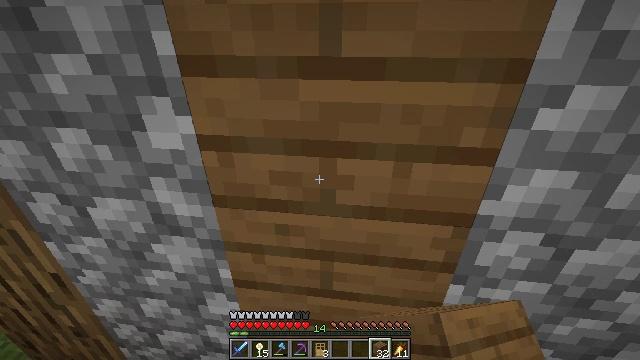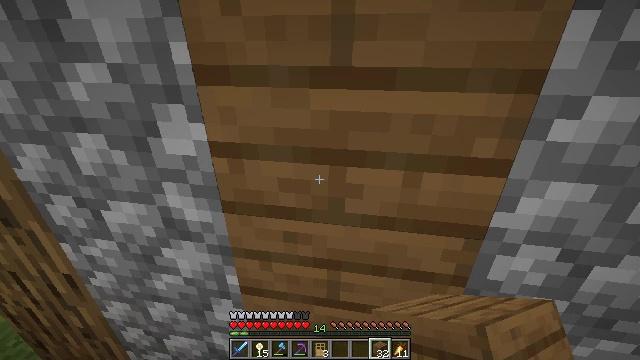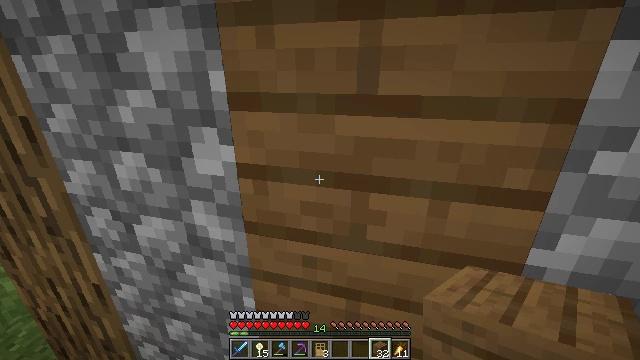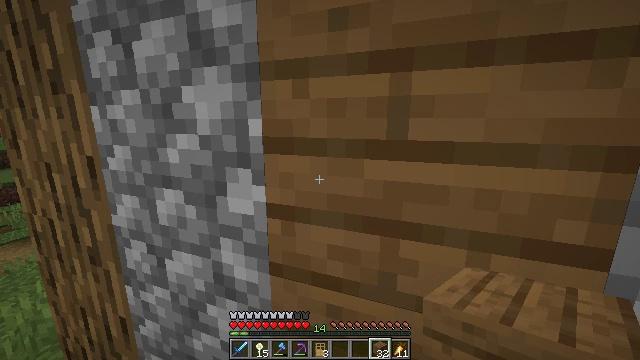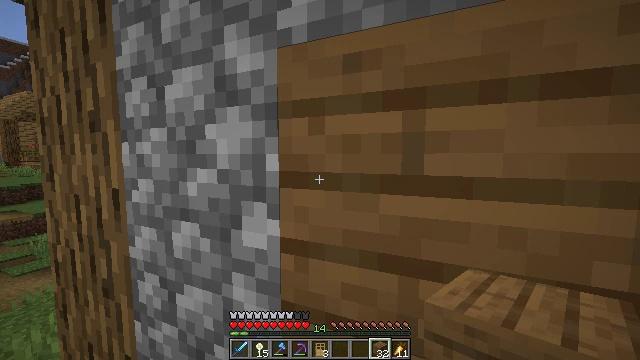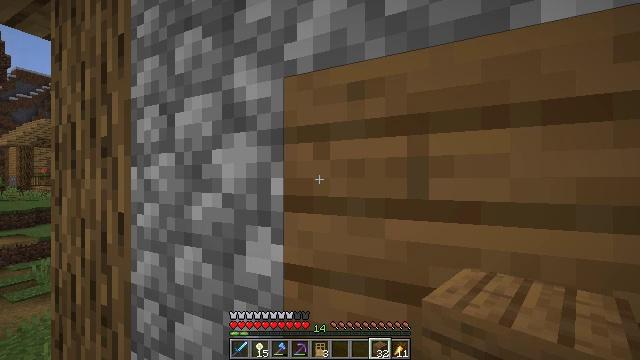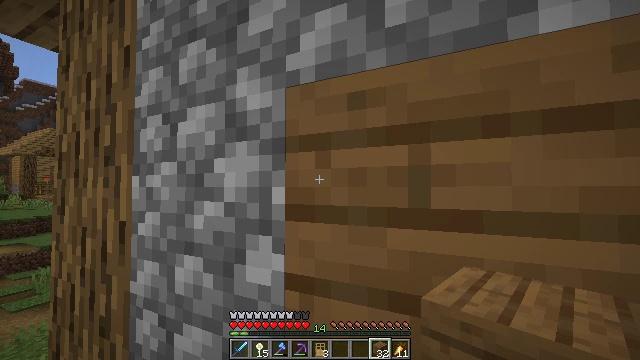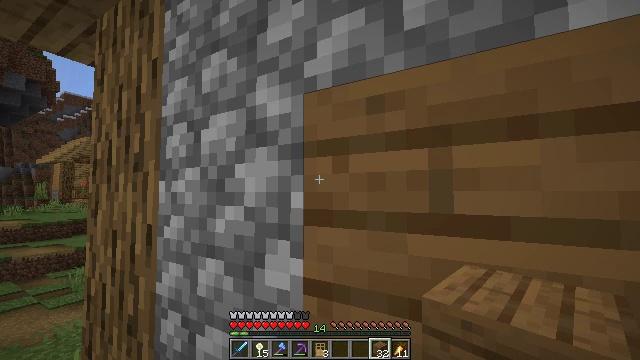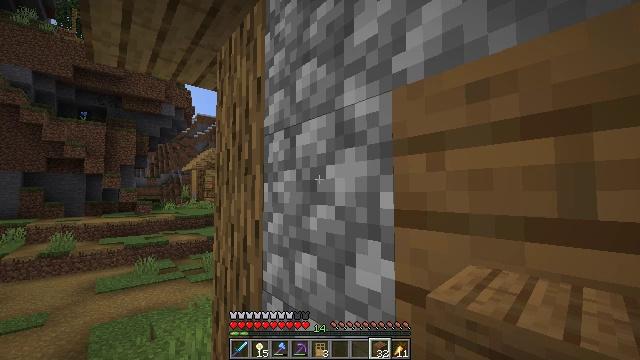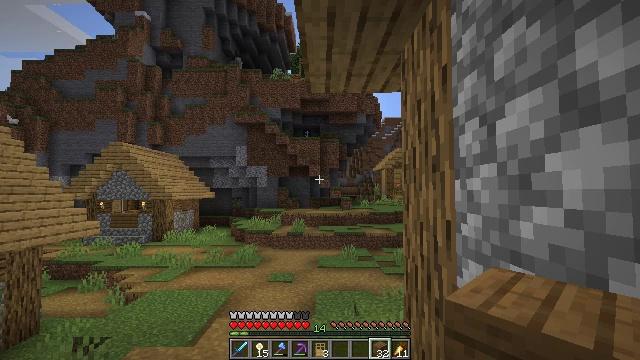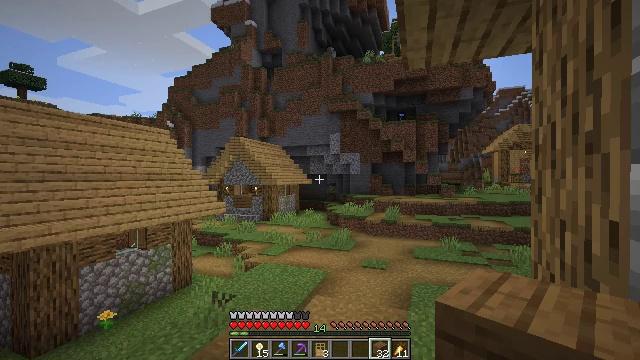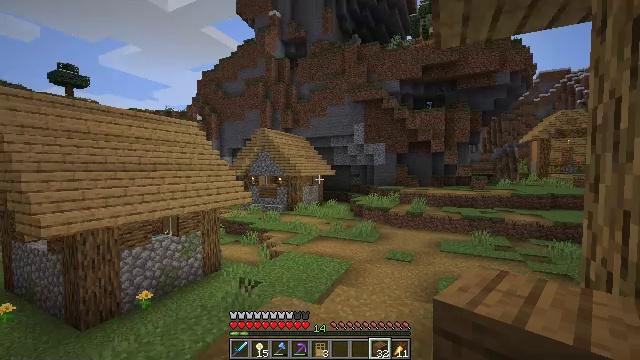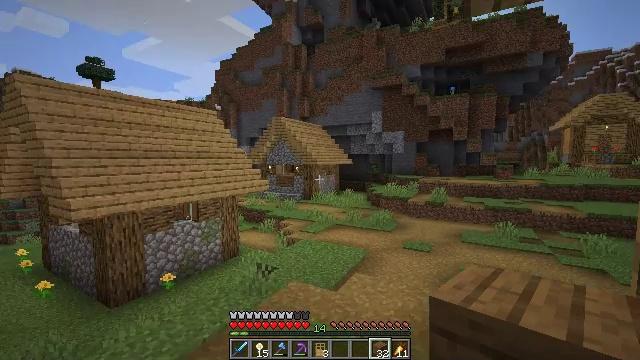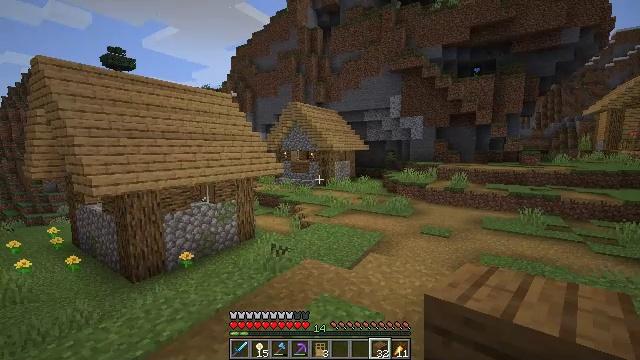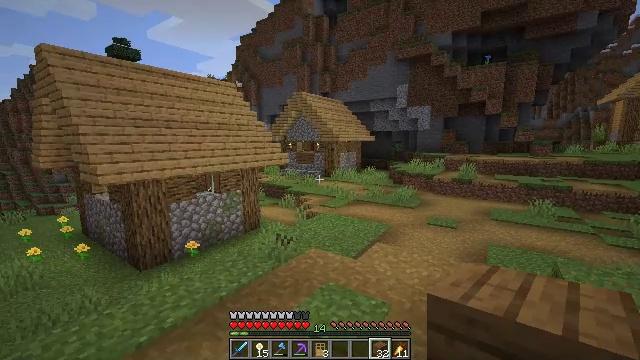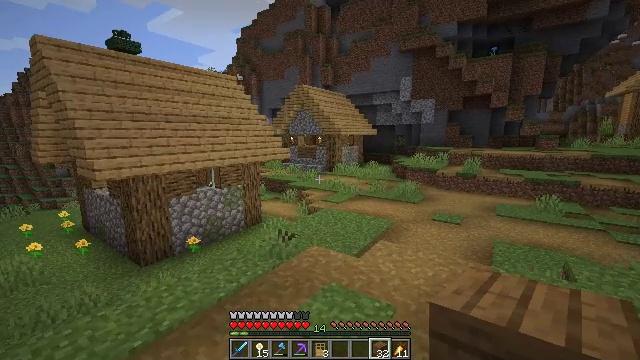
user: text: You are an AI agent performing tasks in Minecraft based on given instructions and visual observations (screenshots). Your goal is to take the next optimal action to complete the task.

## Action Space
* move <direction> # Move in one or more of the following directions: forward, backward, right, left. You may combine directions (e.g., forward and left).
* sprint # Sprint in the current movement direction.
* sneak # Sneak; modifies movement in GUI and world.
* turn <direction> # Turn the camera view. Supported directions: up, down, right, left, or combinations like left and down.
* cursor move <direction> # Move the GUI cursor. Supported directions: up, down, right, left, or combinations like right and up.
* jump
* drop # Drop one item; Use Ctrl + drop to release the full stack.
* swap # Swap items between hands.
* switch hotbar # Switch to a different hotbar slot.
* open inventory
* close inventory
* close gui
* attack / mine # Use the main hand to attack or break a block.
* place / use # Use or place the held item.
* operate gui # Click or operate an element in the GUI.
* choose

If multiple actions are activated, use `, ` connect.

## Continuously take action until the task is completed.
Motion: motion action
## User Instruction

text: Remove the tall grass to clear the area.
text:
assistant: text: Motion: turn left and up
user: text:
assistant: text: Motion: turn left and up
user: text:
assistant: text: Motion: turn left and up
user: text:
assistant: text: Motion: turn left and up
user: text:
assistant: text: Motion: turn left and up
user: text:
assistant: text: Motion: turn up
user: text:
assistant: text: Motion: turn left and up
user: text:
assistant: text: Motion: turn left
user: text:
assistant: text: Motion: turn left
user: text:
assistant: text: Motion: move forward, turn left and down
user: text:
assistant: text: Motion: move forward, turn left and down
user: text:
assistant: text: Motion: move forward, turn left and down
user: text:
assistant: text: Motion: move forward, turn left and down
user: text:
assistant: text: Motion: move forward, turn left and down
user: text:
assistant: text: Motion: move forward, sprint, turn down
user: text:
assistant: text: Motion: move forward, sprint
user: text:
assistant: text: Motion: move forward, sprint, turn right
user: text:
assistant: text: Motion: move forward, sprint, turn right
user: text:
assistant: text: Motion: move forward, sprint, turn right and up
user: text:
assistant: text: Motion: move forward, sprint, turn right and up
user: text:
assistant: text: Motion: move forward, sprint, turn right
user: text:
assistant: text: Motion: move forward, turn right and down
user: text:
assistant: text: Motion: move forward, sprint, turn right
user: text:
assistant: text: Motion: move forward, sprint, turn right
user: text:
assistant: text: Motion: move forward, sprint
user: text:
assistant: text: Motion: move forward, sprint
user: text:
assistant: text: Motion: move forward, sprint
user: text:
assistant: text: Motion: move forward, sprint
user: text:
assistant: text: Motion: move forward, sprint
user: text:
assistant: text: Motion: move forward, turn right